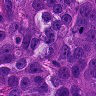
Metastatic tissue present: yes